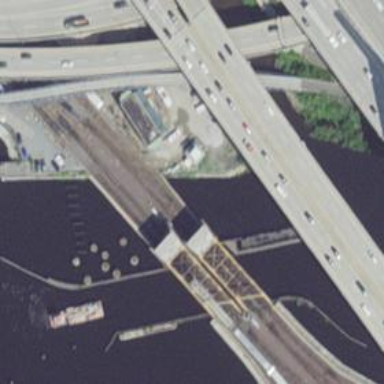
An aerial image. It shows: Bridge supported by pivot pier.